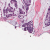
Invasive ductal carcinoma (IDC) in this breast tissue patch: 1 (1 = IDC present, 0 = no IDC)